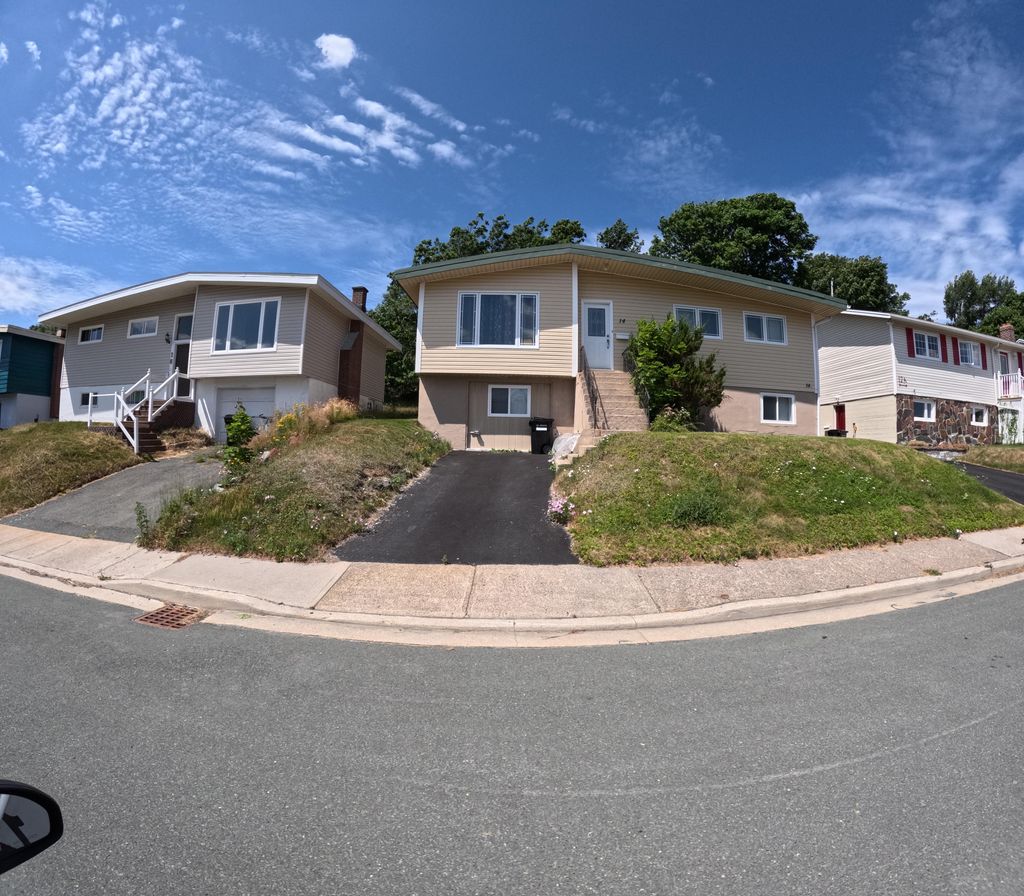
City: st_johns